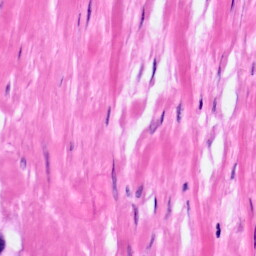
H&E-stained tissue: Pancreatic